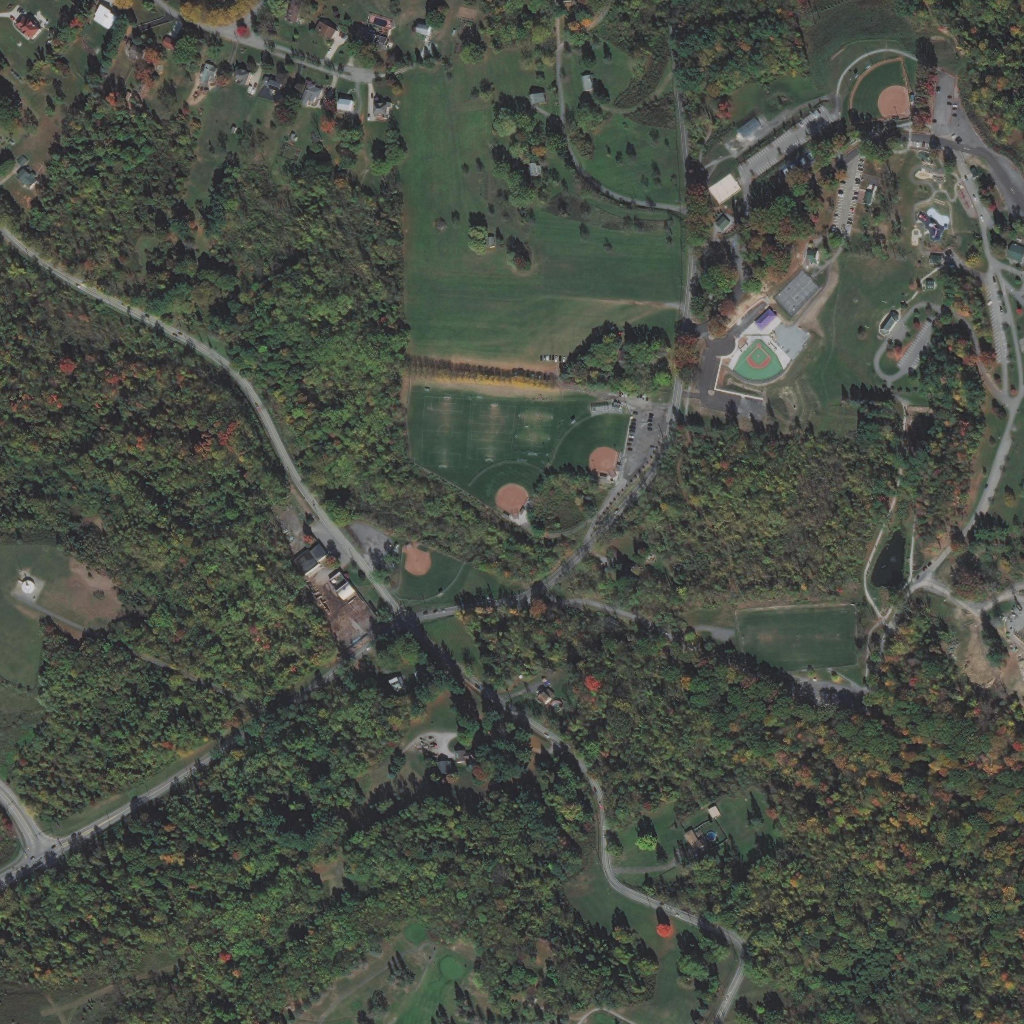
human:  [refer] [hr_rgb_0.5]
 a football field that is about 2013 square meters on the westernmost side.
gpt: <box>[[40, 38, 46, 45, 0]]</box>

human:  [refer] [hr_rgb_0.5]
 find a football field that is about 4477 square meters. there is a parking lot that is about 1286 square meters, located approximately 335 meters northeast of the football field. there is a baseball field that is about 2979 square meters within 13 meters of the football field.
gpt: <box>[[40, 38, 46, 46, 0]]</box>

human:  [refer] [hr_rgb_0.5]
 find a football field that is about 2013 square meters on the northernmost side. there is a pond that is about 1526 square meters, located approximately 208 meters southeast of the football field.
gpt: <box>[[40, 38, 45, 45, 0]]</box>